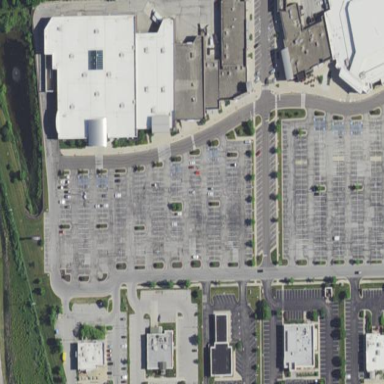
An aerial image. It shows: Retail area.